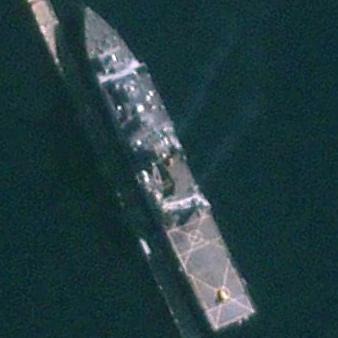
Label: combat